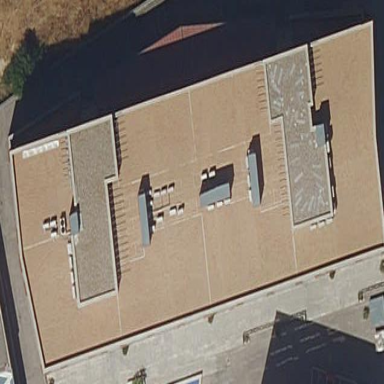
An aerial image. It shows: Office building.